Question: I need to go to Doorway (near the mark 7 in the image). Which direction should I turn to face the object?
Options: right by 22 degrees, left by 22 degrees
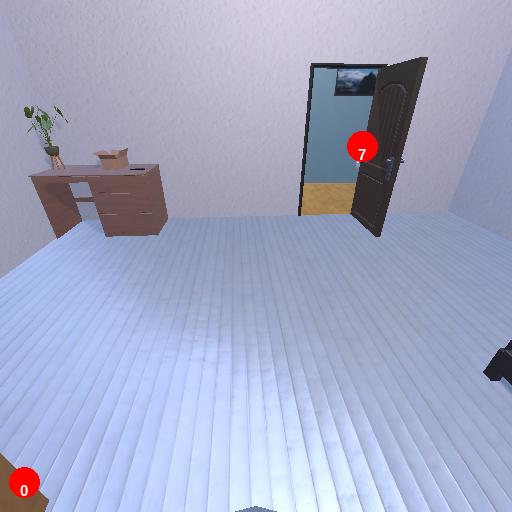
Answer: right by 22 degrees